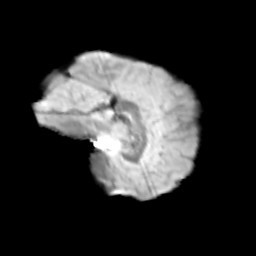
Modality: T2w
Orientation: sagittal
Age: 12
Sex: female
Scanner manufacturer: siemens
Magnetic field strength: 3 T
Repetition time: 3.8 s
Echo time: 0.07 s